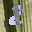
Label: 2